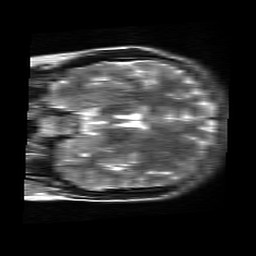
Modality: T2w
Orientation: coronal
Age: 22
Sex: female
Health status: healthy
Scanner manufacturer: siemens
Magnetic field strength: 3 T
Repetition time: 4.01 s
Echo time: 0.116 s